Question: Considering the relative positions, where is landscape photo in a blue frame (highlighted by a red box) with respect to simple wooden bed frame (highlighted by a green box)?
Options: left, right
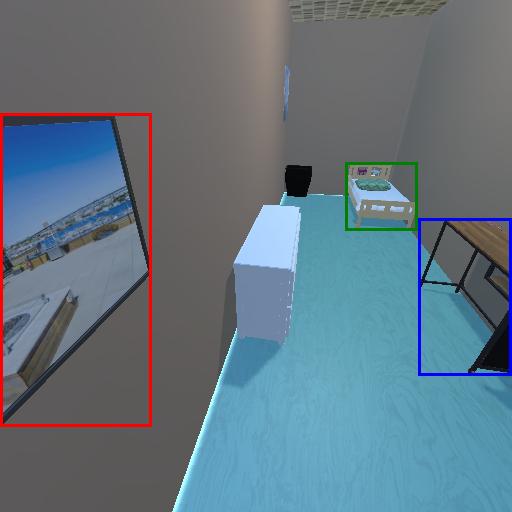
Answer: left